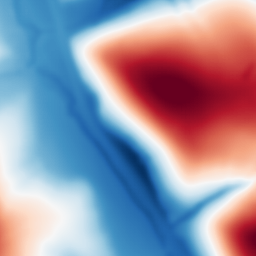
Category: multiscale
Decomposition family: dog
Decomposition parameters: sigma_low: 3
sigma_high: 100
Upsampling method: sinc_hamming
Upsampling parameters: scale: 4
kernel_size: 16
Upsampling scale: 4